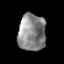
Tissue: prostate
Cell type: T cells
Senescence score: 0.3332
Nuclear area (px): 995
Mean DAPI intensity: 136.884